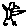
Label: bird